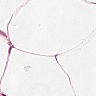
Metastatic tissue present: no